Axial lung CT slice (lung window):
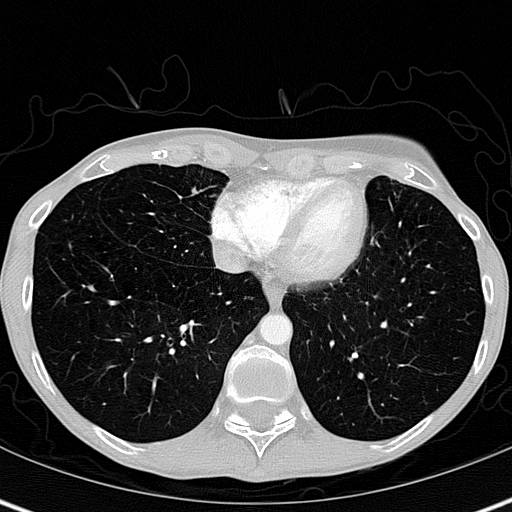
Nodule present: no